Question: Am a QA engineer for the Android/IOS apps. As well as new to automation. I am trying out to automate some apps using Robotium. Referring to the link <URL>
But when I created a new Android Application Test Project, the package is not getting identified and am not seeing any default classes inside it.
Attaching the snapshot. Can you folks plz help me as to why the package is not getting identified!!
The com.example.demo.qa.app.test is shown as null. Am wondering as to what is the reason for it.
Thanks
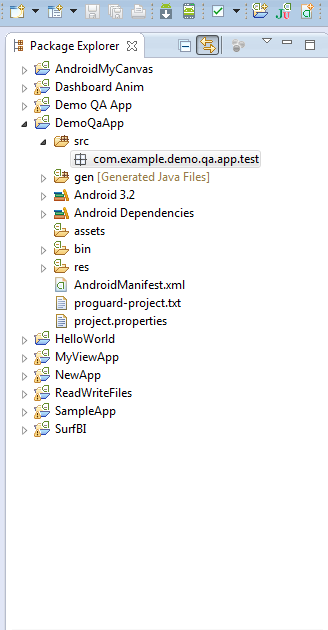
Answer: I suggest you to read the manual, in your own <URL> There are no default classes afaik, you have to create your test class in that package